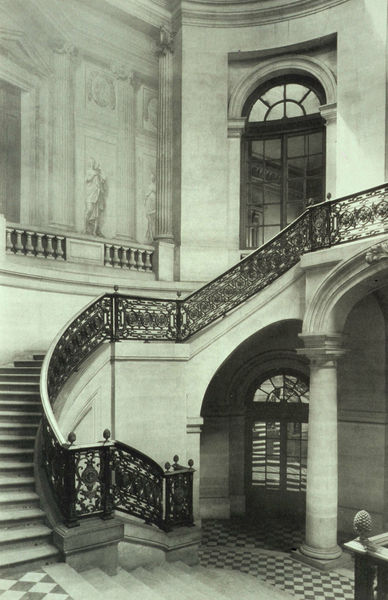
Titel: Palais Royal, Treppenhaus
Standort: Paris
Institution: Palais Royal
Schlagwörter: weiß, fenster, frankreich, geschwungen, glas, grau, holz, marmor, schwarz, säule, säulen, tür, zeichnung, gebäude, schloss, karo, malerei, muster, architektur, barock, stein, brüstung, boden, statue, balkon, bogen, türen, fußboden, giebel, gelände, türe, empore, saal, rundbogen, romantik, treppe, detail, wandgemälde, wandmalerei, metall, aufgang, durchgang, geländer, stufe, stufen, plinthe, tor, galerie, halle, foto, fotografie, photographie, eingang, eisen, gang, schmiedeeisen, treppenstufen, balustrade, fliesen, flur, kachel, kacheln, mosaik, kapitell, photo, verziert, knauf, fensterglas, glasfenster, ionisch, treppenhaus, freitreppe, treppengeländer, ballustrade, fresko, basis, dorisch, glastür, fotographie, stahl, pfoto, zapfen, art deko, ananas, photografie, etage, rundbogenfenster, treppenaufgang, wanddekoration, balluster, eingangshalle, wandbemalung, kachelboden, metll, countryhouse, barierre, bode museum, tromp d'oeuil, pompejanisch, schwarz/ weiß, gelende, rampe, tüen, neoclassico, saclinata, vestibule, volée d'escalier